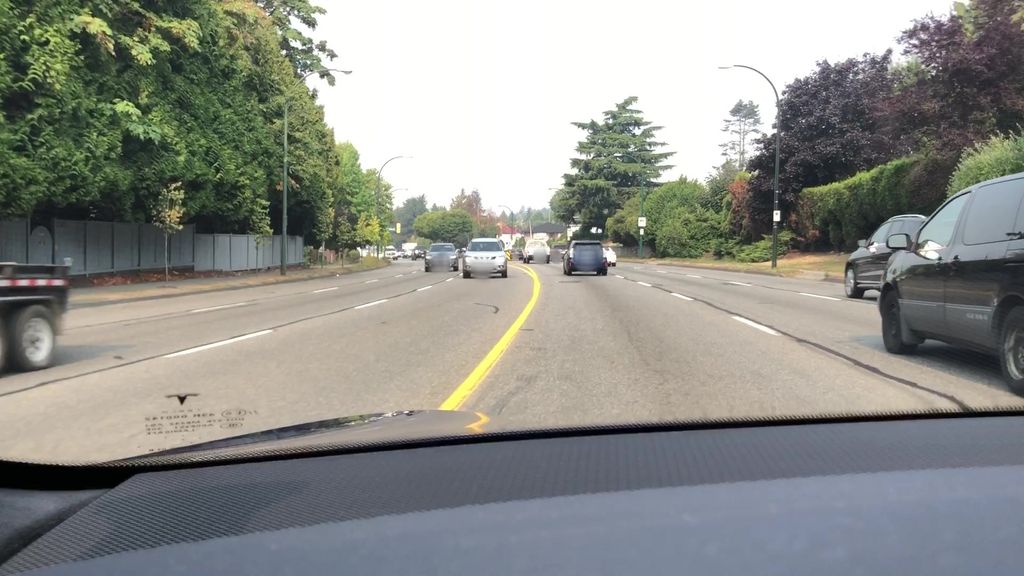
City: vancouver